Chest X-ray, AP view. Patient: 42 years old, sex F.
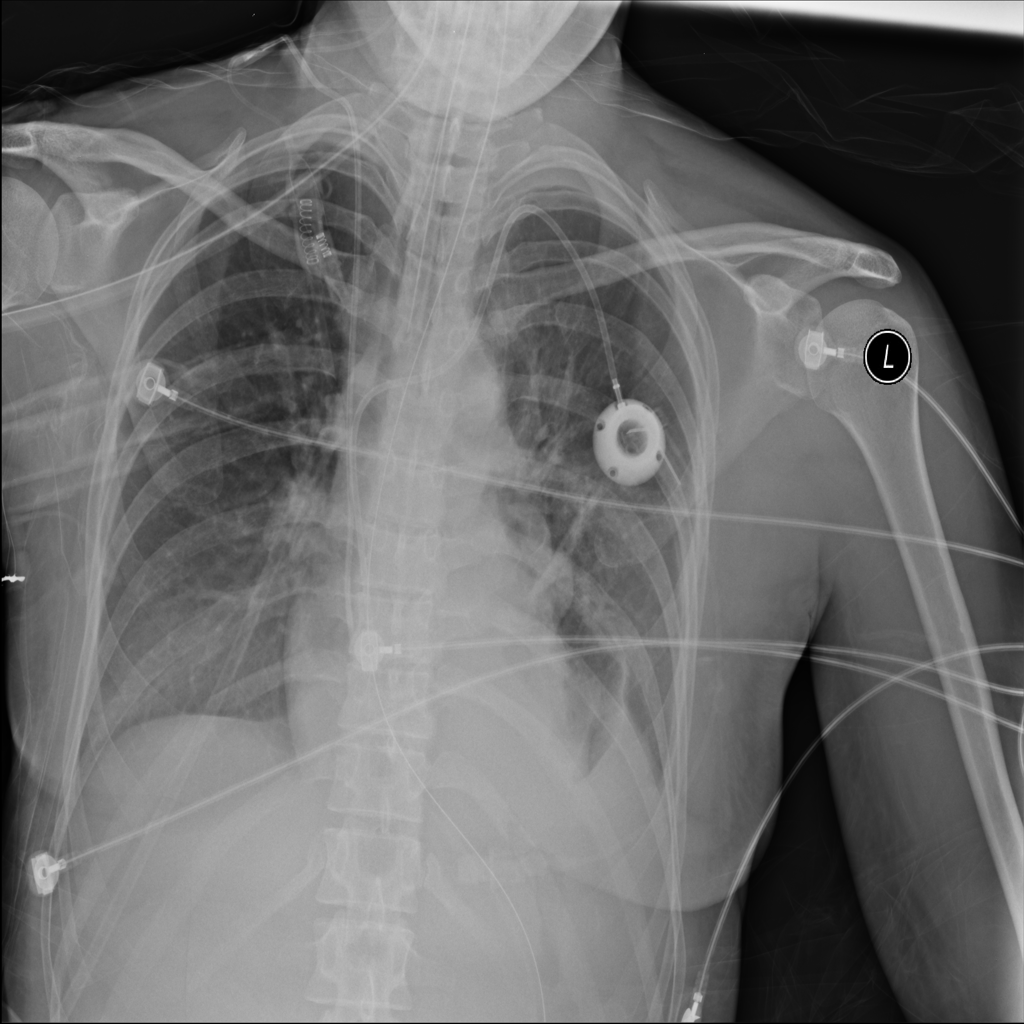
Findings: Effusion, Mass